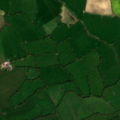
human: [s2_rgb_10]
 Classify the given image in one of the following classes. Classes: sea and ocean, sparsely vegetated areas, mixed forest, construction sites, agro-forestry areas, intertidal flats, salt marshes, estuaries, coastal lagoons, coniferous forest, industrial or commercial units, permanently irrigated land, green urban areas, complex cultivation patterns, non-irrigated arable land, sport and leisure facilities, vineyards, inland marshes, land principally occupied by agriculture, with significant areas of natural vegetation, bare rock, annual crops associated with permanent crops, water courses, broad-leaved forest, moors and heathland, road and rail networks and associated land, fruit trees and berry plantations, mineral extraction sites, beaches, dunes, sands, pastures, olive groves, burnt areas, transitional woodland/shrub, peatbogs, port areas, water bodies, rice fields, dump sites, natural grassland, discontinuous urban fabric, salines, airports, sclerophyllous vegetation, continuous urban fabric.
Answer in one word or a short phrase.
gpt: non-irrigated arable land, pastures